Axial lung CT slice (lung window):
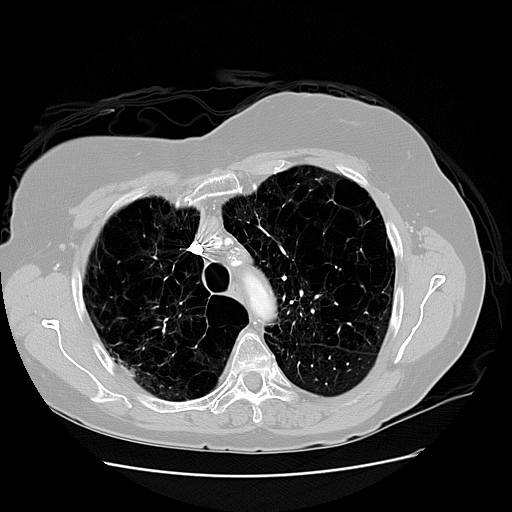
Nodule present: no